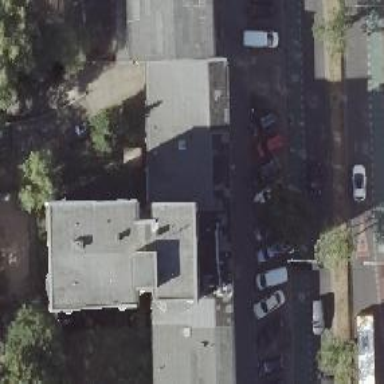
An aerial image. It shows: Kindergarten.